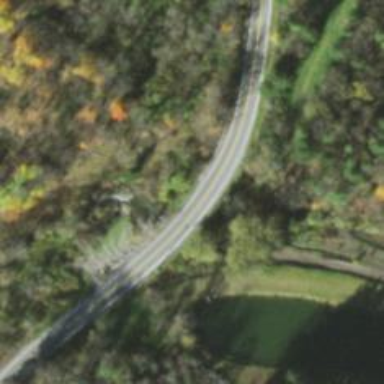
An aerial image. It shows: Culvert tunnel.